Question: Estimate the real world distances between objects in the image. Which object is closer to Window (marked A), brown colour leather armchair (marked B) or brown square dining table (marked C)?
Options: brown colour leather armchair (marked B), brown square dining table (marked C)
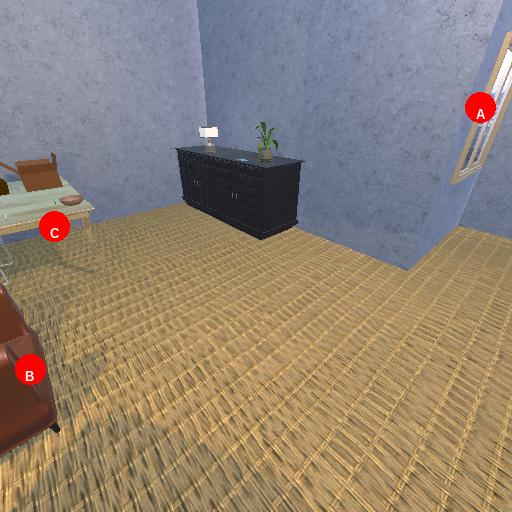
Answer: brown colour leather armchair (marked B)